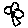
Label: flower